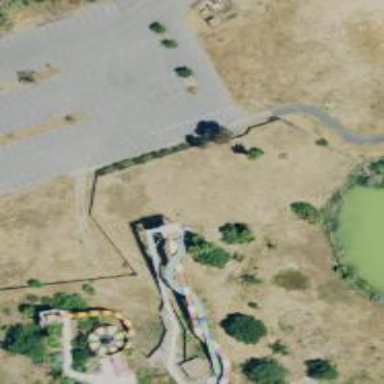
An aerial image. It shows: Water slide attraction.